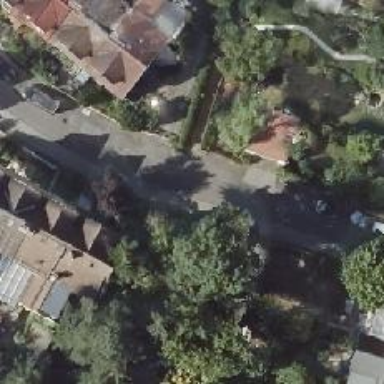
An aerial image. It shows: Residential road.